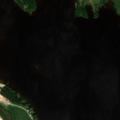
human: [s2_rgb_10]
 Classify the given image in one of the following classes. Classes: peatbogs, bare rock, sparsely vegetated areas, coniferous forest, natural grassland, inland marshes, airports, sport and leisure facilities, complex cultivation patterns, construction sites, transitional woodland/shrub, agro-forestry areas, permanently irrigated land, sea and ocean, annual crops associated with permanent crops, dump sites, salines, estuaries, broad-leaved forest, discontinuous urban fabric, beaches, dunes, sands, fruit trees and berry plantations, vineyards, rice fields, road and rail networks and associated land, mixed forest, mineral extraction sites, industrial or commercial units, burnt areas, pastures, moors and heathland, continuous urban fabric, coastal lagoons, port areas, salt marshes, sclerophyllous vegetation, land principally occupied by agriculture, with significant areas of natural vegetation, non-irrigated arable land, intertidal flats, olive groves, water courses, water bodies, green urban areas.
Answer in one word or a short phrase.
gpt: land principally occupied by agriculture, with significant areas of natural vegetation, mixed forest, water bodies